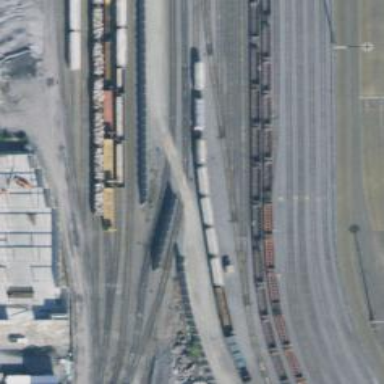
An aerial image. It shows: Railway spur service.